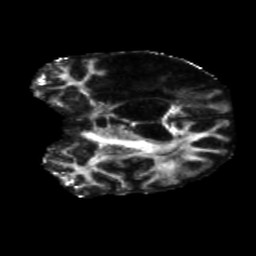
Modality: FA
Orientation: coronal
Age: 64
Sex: male
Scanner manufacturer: siemens
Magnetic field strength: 3 T
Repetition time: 5.25 s
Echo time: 0.08 s